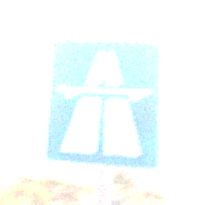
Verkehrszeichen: Autobahn
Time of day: MorningAfternoon
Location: Outdoor (Nature)
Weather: Clear
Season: NotSpecified
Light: Natural